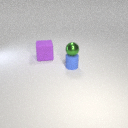
large purple rubber cube to the left of small blue rubber cylinder